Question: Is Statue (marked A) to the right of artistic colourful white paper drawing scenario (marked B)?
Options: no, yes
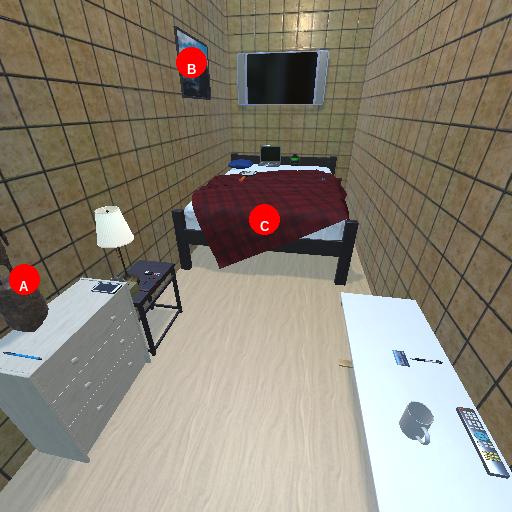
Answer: no